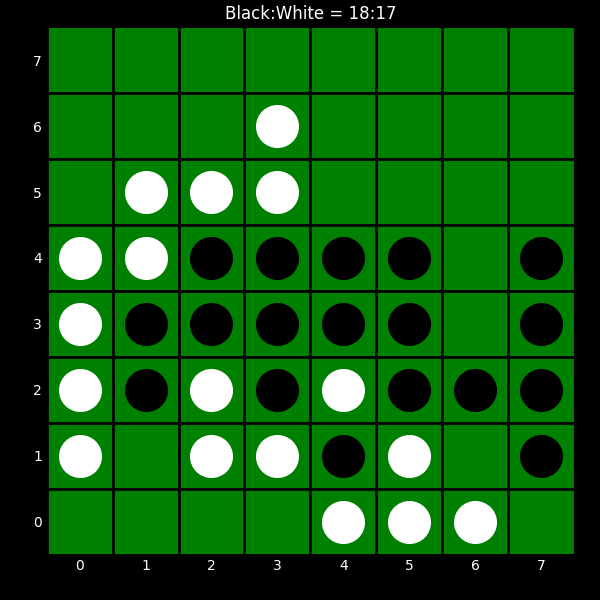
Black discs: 18
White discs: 17